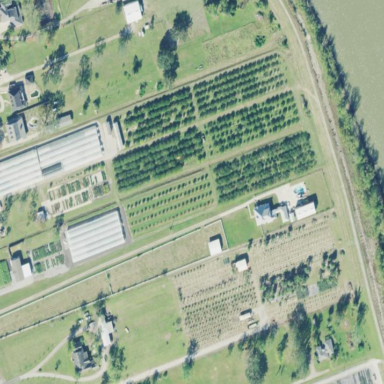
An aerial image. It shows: Plant nursery area.